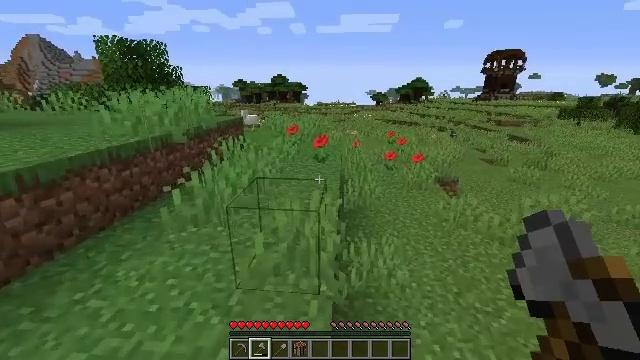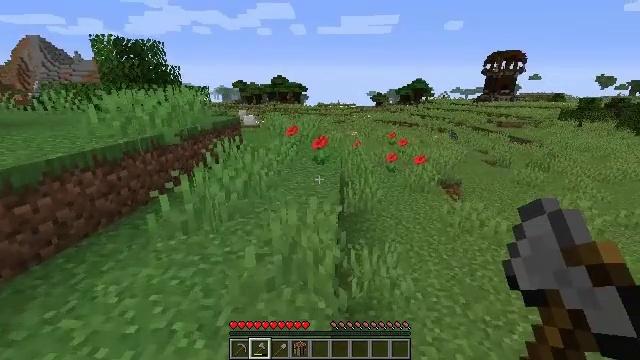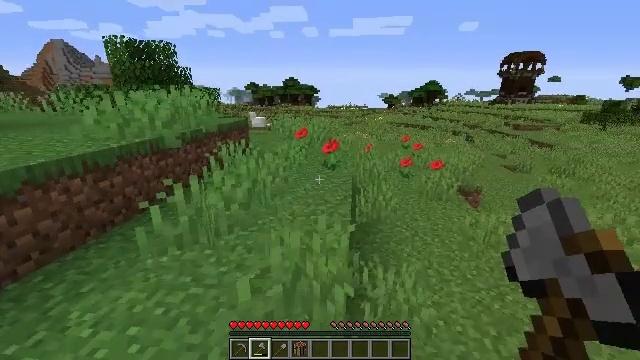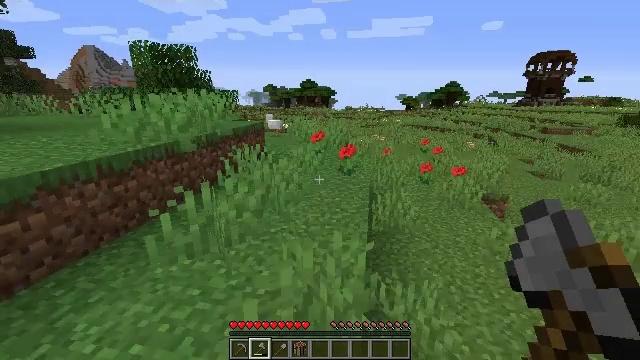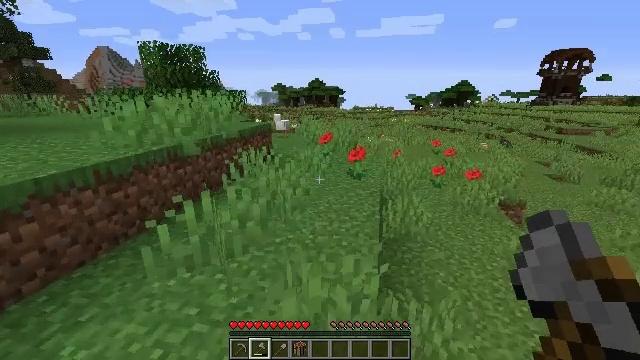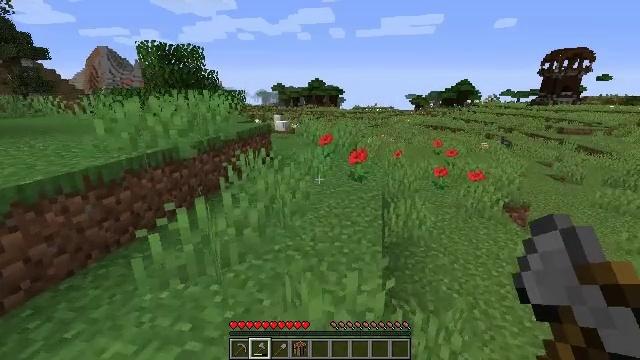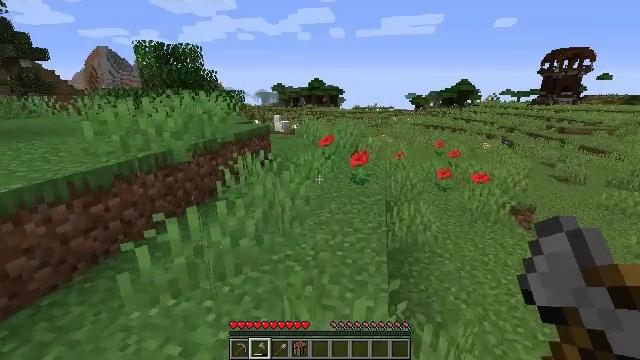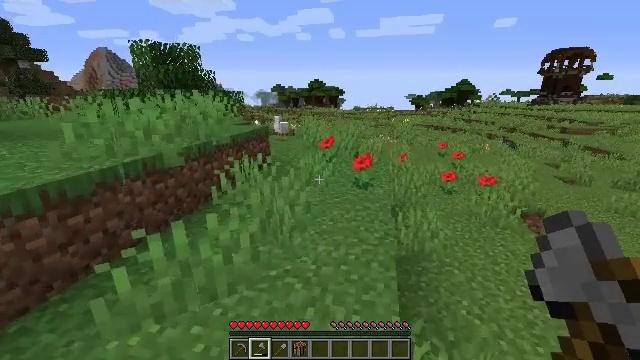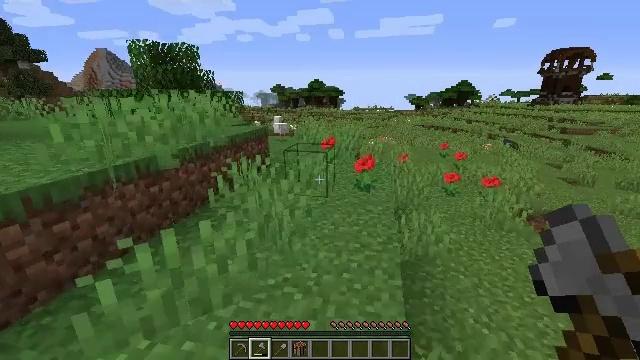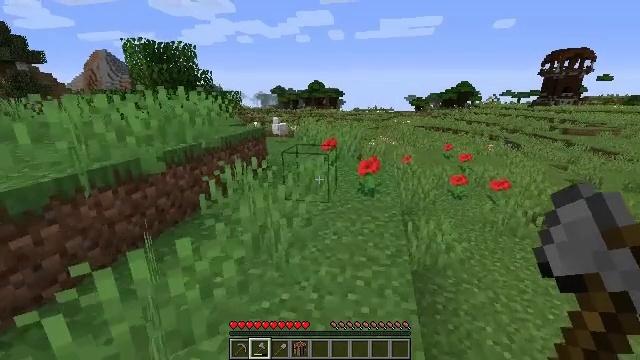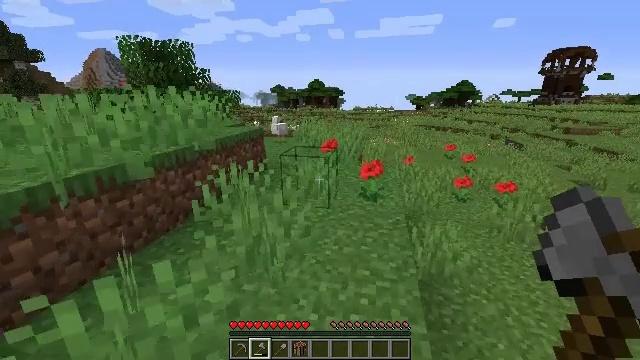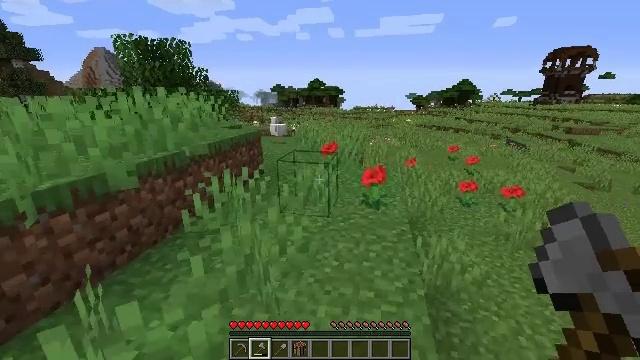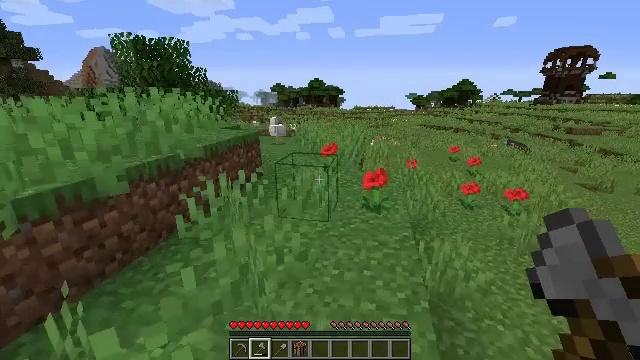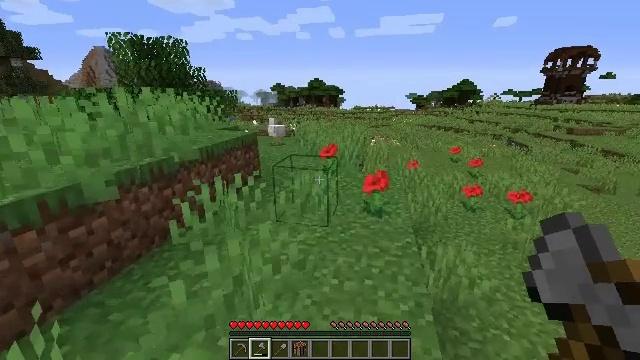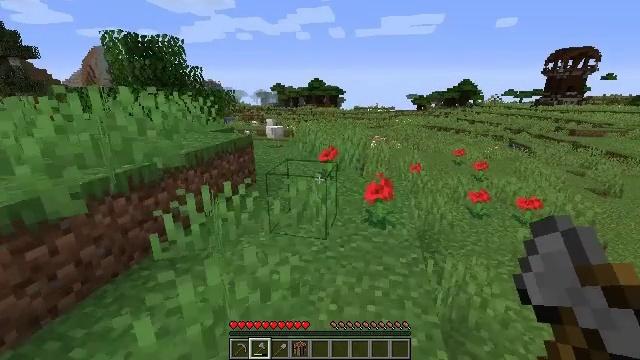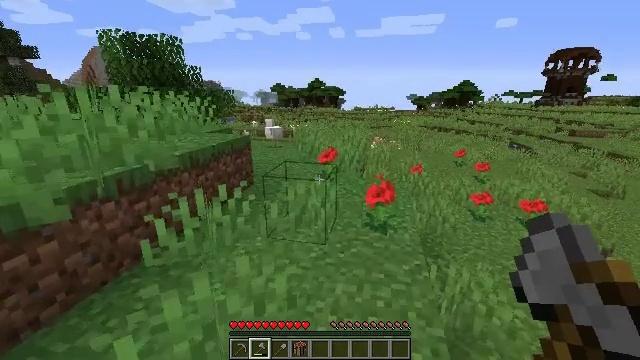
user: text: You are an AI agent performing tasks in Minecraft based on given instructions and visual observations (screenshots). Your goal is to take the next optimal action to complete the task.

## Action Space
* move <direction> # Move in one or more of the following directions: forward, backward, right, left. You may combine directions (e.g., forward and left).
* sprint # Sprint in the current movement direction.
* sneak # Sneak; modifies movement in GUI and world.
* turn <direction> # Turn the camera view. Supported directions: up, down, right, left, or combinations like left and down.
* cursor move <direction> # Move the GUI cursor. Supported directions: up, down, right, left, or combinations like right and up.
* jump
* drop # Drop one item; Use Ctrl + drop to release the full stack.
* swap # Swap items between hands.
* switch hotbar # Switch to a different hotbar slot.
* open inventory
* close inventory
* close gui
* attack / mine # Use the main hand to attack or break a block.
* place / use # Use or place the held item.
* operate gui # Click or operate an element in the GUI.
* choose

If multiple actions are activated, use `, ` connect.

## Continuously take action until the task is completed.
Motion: motion action
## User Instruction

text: Mine tall grass from the ground.
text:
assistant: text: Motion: move forward
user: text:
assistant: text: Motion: move forward, turn left
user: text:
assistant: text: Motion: move forward, turn left
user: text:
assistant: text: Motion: move forward, turn left
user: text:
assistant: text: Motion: move forward
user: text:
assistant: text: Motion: move forward
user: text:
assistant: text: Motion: move forward
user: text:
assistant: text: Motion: move forward
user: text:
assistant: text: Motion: move forward
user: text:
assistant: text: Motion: move forward
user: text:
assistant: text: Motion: move forward
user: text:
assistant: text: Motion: move forward
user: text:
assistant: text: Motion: move forward
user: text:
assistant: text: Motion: move forward
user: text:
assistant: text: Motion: move forward
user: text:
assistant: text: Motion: move forward
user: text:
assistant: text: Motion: move forward
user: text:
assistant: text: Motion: move forward
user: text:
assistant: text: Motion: move forward
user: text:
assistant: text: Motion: move forward
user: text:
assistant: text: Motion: move forward
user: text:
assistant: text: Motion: move forward
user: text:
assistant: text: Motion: move forward
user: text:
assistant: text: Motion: move forward
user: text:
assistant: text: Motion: move forward
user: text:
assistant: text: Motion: move forward
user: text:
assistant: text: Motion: move forward
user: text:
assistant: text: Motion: move forward
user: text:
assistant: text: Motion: move forward
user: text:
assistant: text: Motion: move forward